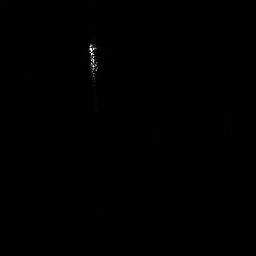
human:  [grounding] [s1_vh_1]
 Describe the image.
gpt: In the satellite image, there is  <ref>1 medium ship </ref> <box>[[33, 15, 38, 32, 0]]</box> located at top.